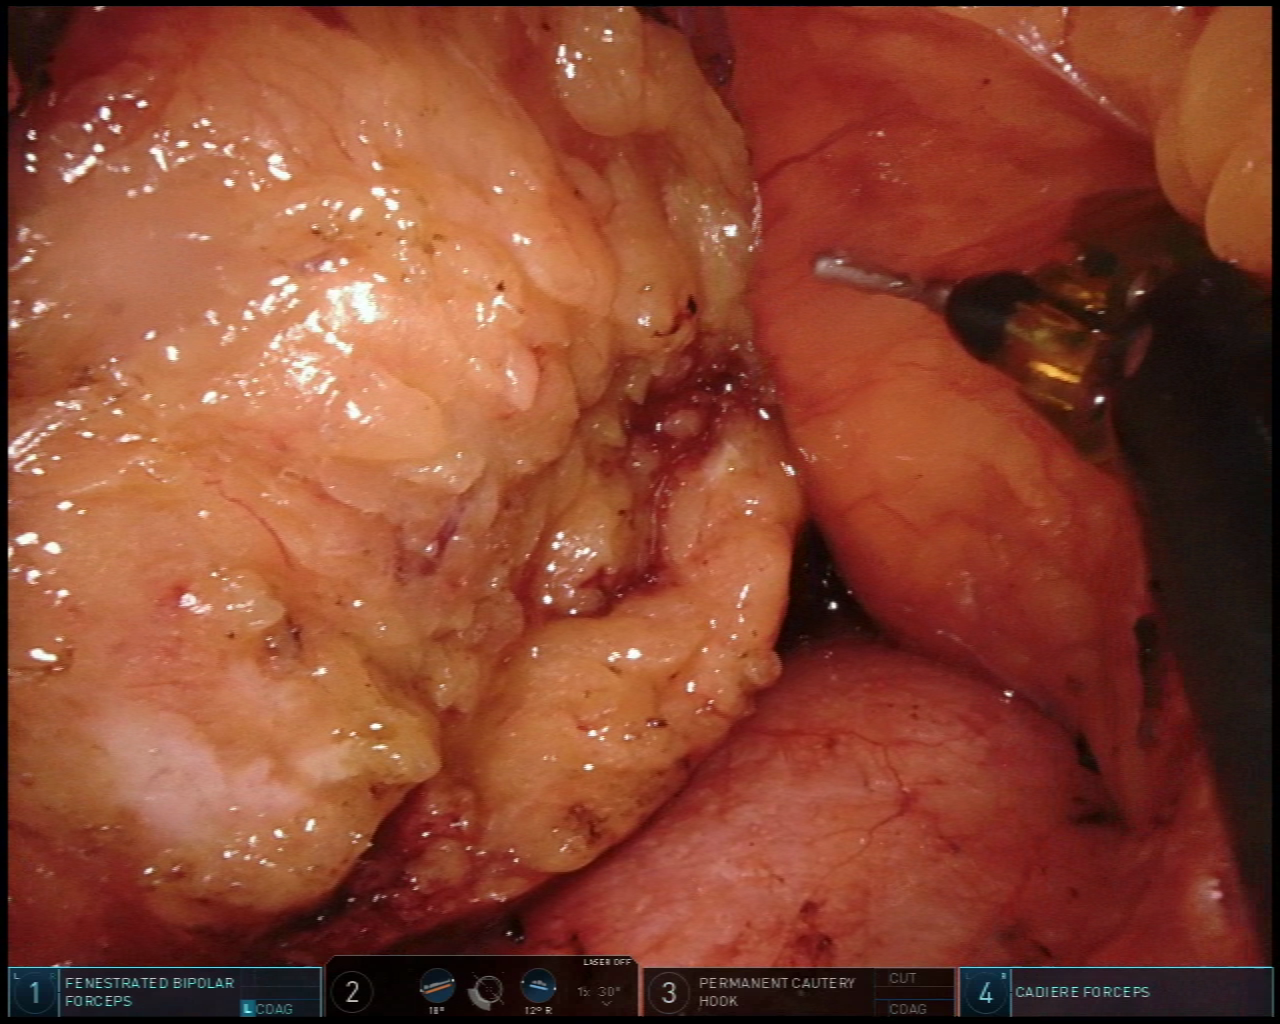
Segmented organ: pancreas
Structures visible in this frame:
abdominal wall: no
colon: no
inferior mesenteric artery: no
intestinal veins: no
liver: no
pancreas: yes
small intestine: no
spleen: no
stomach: no
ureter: no
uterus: no
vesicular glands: no